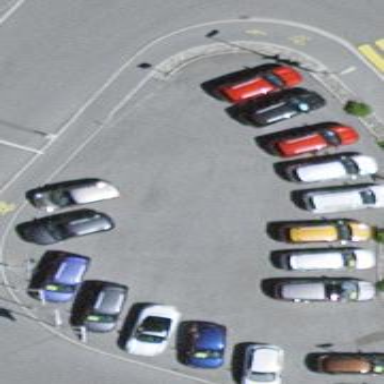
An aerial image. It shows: Parking area with surface.